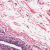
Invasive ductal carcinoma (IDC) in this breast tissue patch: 0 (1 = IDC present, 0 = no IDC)